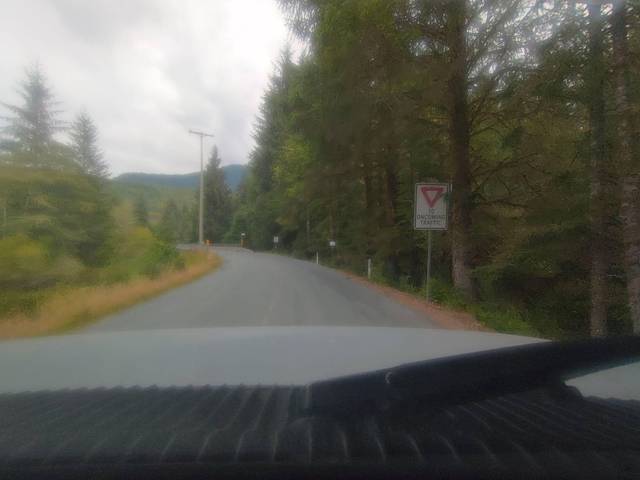
Region: Canada
Coordinates: 48.58, -124.395